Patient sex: M
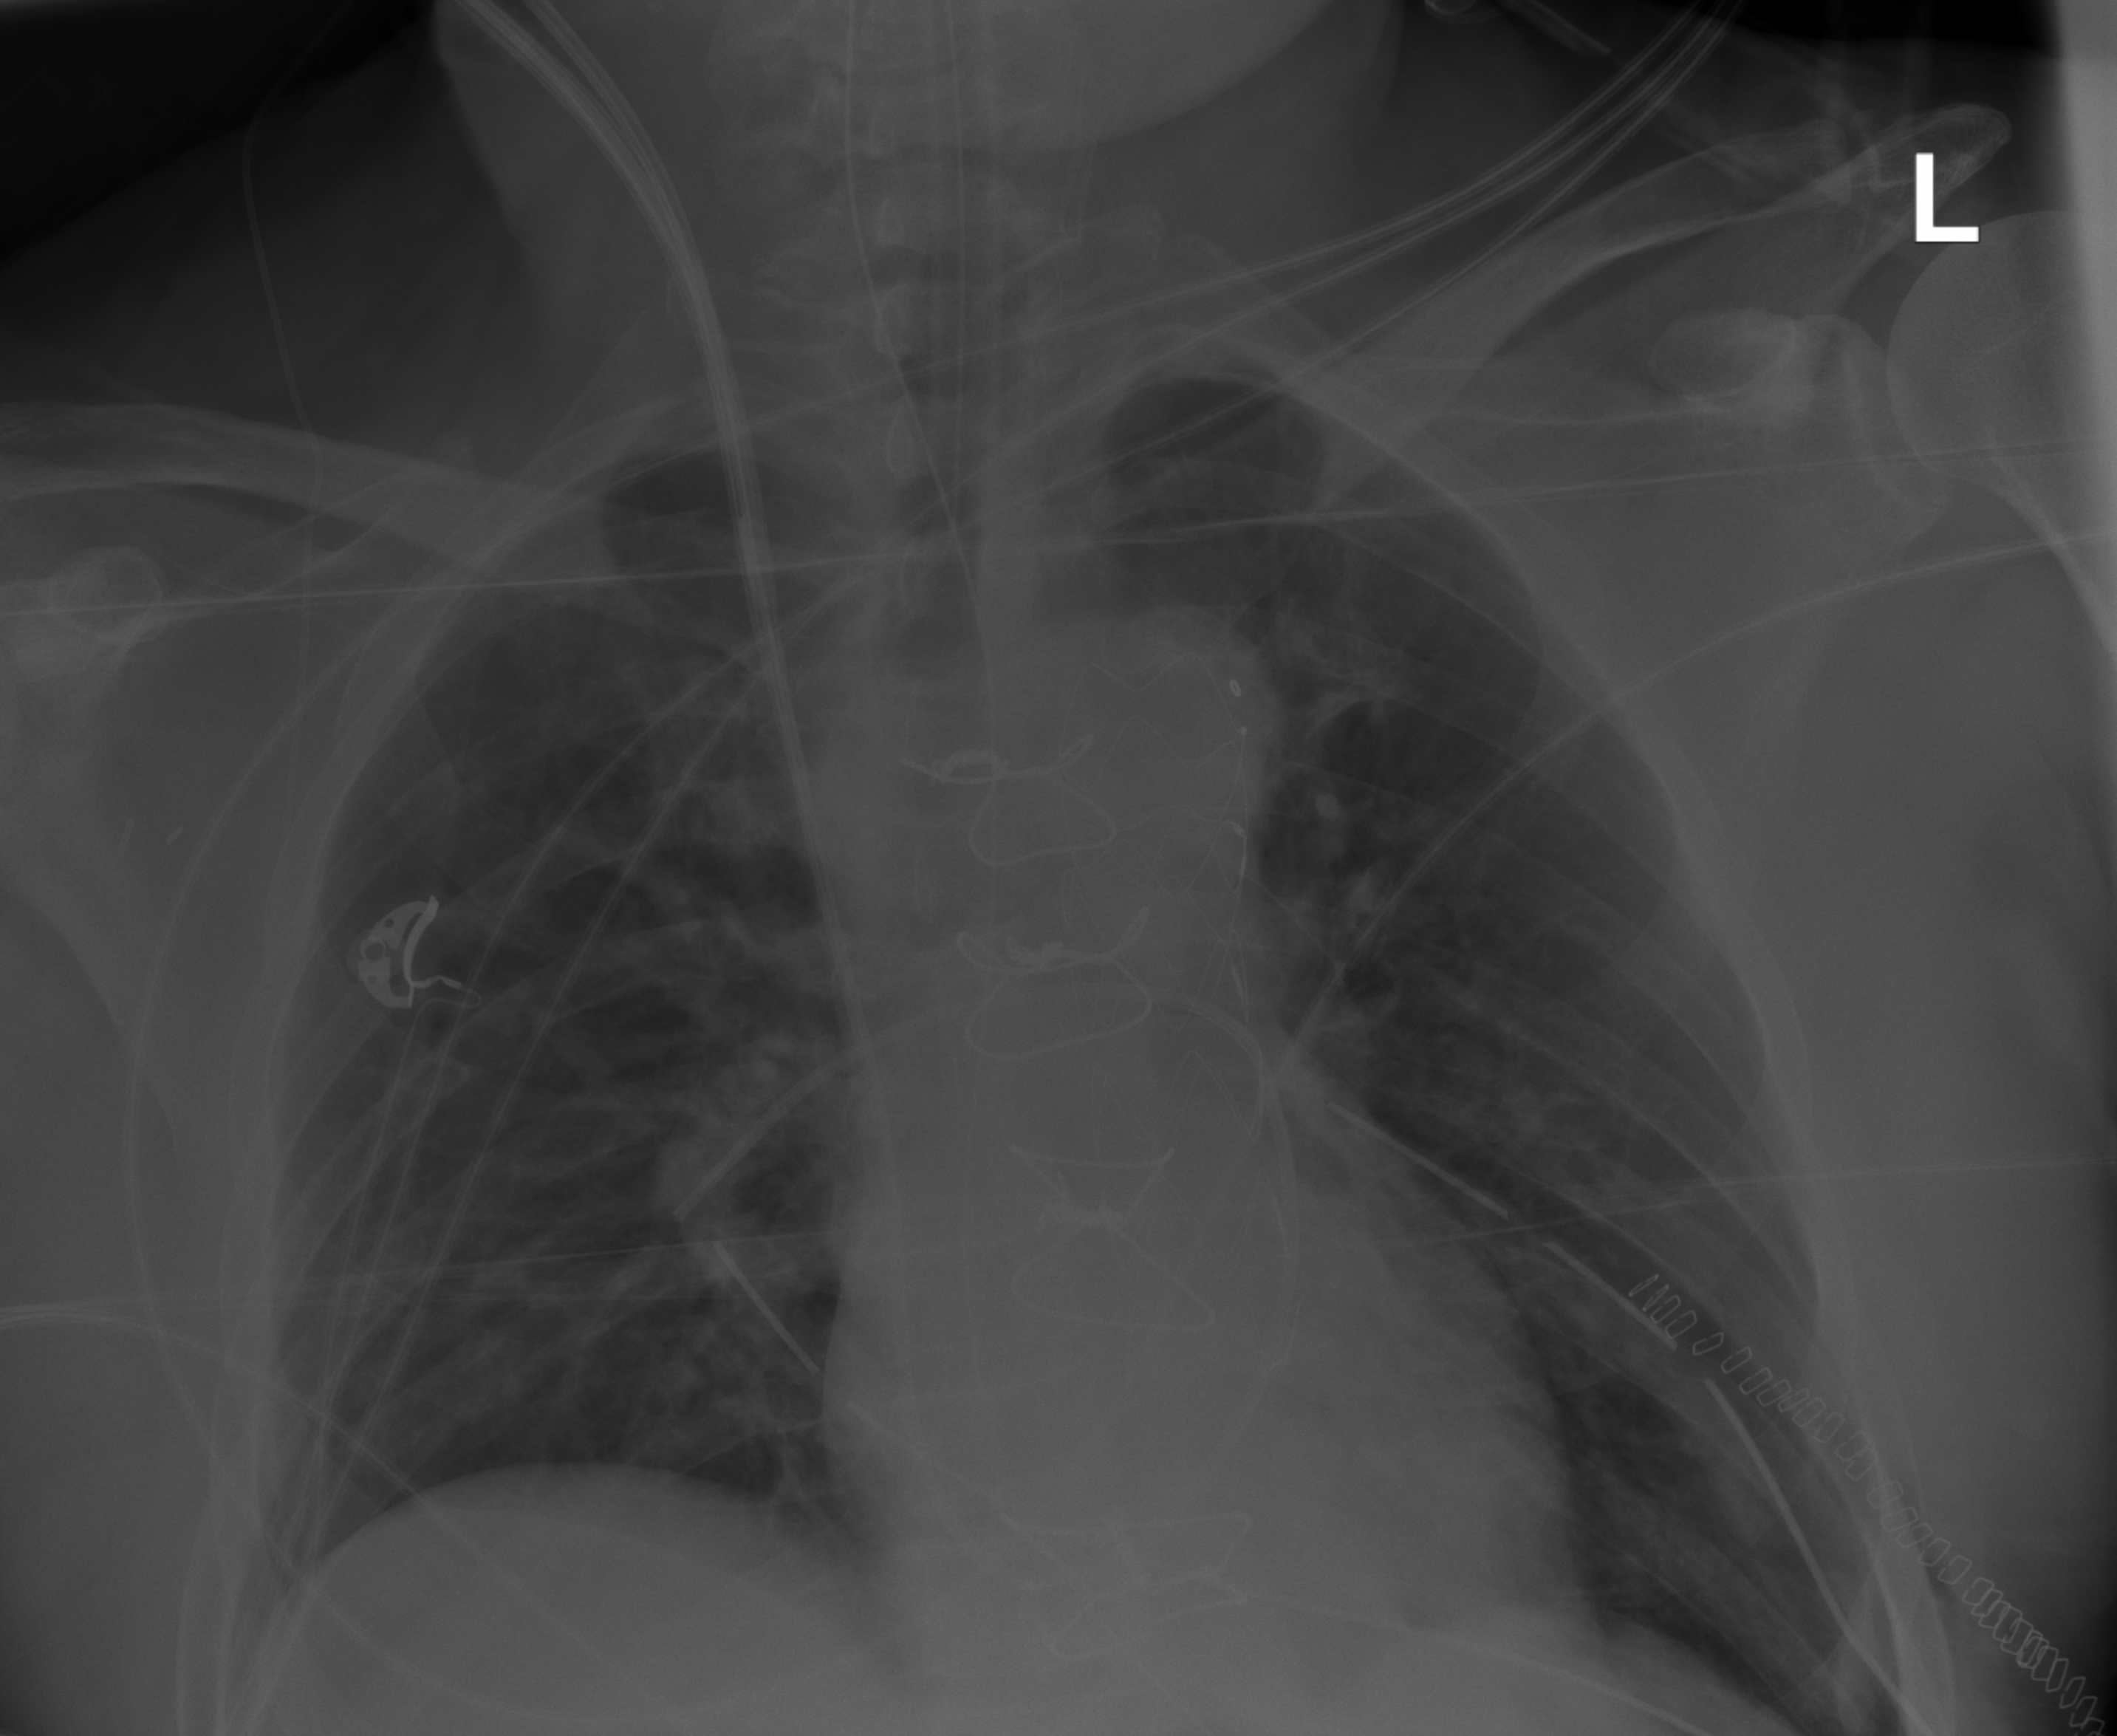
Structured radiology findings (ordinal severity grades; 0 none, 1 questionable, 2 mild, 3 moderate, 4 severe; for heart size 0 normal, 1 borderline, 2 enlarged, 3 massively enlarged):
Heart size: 0
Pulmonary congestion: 2
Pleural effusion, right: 0
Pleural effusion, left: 0
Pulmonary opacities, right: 0
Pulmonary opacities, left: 0
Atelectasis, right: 2
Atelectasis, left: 2